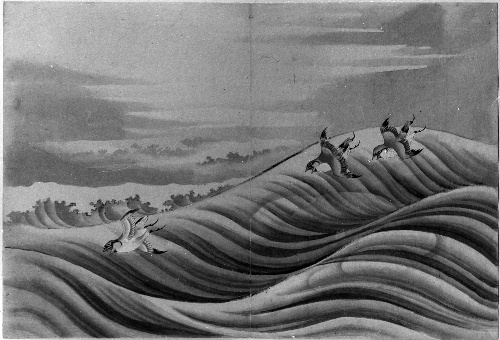
Artist: Katsushika Hokusai
Artist bio: Japanese, Tokyo (Edo) 1760–1849 Tokyo (Edo)
Date: 18th–19th century
Object type: Drawing
Classification: Paintings
Medium: Ink and color on paper
Culture: Japan
Period: Edo period (1615–1868)
Dimensions: 11 x 16 1/2 in. (27.9 x 41.9 cm)
Department: Asian Art
Credit line: Gift of Annette Young, in memory of her brother, Innis Young, 1956
Accession year: 1956
Repository: Metropolitan Museum of Art, New York, NY
Tags: Birds|Waves